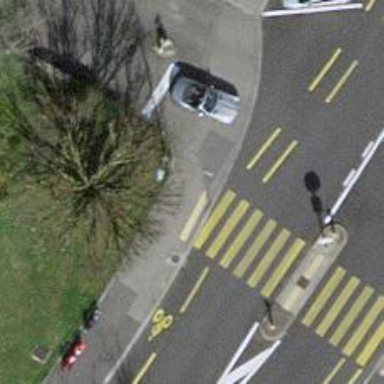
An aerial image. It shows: Asphalt sidewalk.